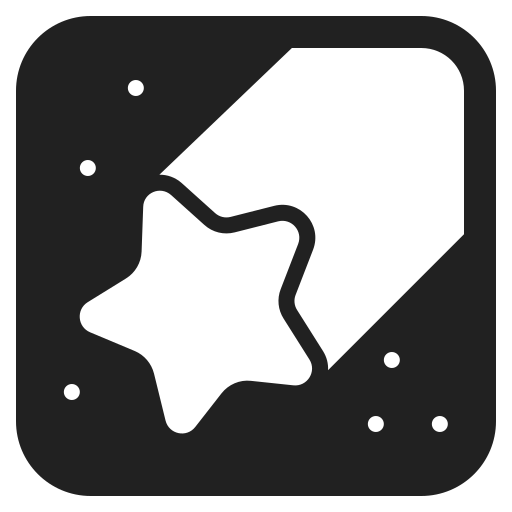
shooting star high contrast